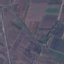
Label: PermanentCrop